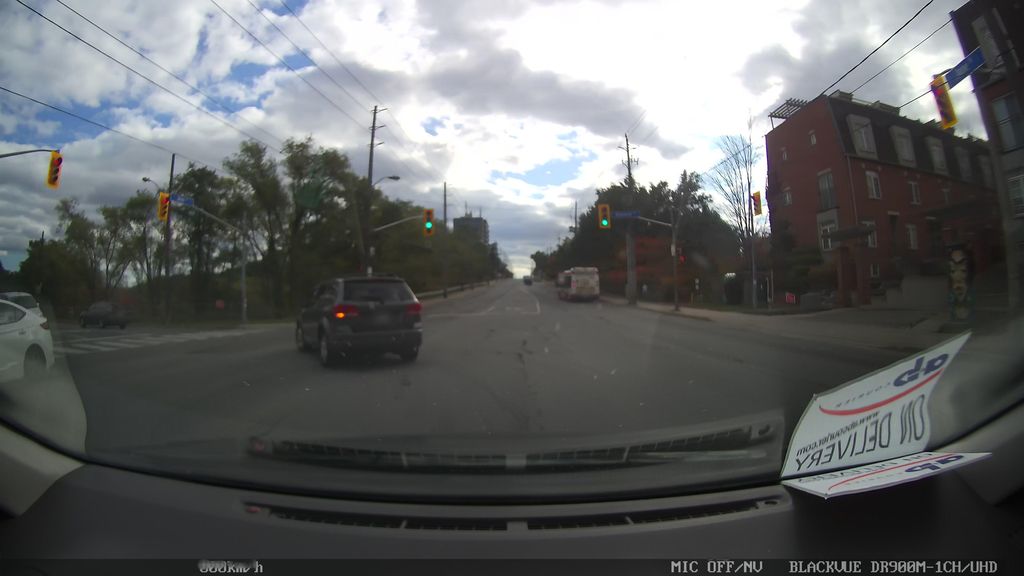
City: toronto